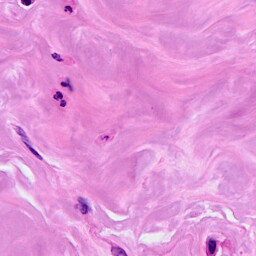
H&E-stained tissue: Breast